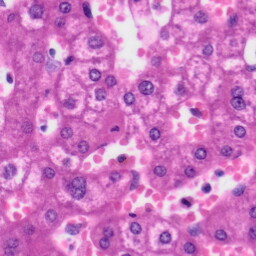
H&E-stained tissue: Liver